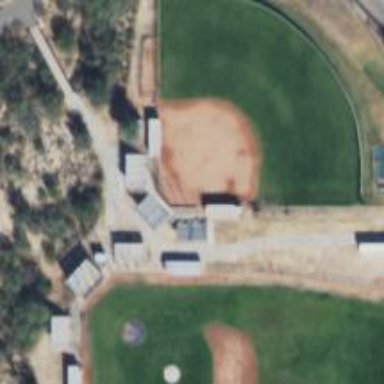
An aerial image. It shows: Softball pitch for leisure sports.